Question: i want to disable resizing ckeditor in php and its default language to english change .
i've loaded the ckeditor in php below :
'''
<?php
$CKeditor = new CKeditor();
$CKeditor->BasePath = 'ckeditor/';
$CKeditor->editor('editor1');
?>
'''

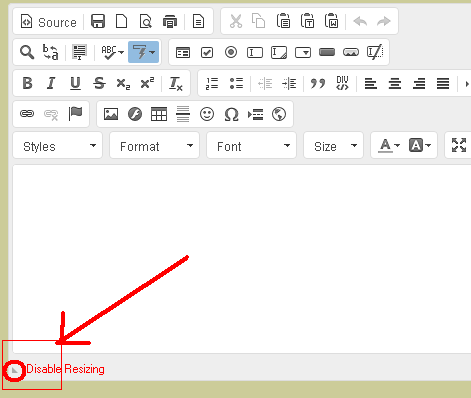
Answer: Try this:
'''
$config['language']='en';
$config['removePlugins']='resize'; //Remove resize image
$config['resize_enabled ']=false; //Disallow resizing
'''
And initialize CKeditor like:
'''
$CKeditor->editor("editor1",'',$config);
'''